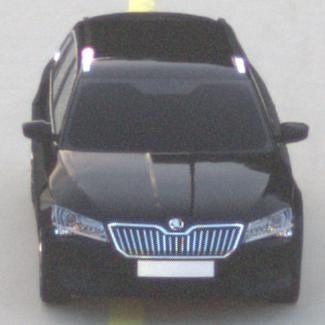
Make: Skoda
Model: Superb Combi 1.4 TSI
Detailed model: Superb (III) Combi
Model produced from: 2015/09
Model produced until: 2018/06
Doors: 5
Color: black
Road condition: dry road
Daytime: sunrise or sunset
Contrast: low contrast